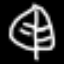
Label: leaf